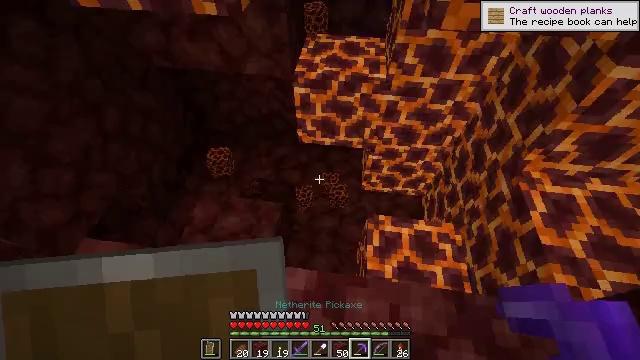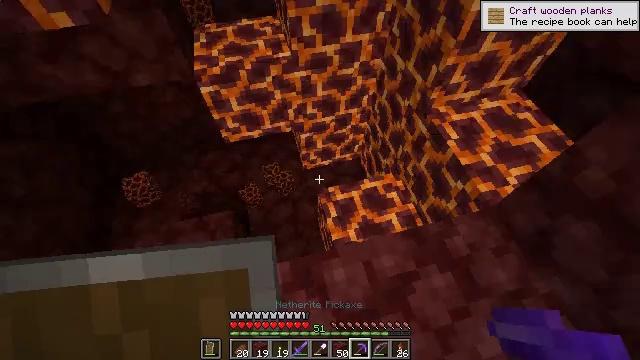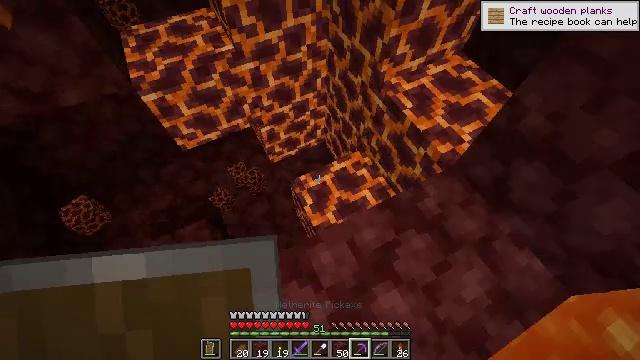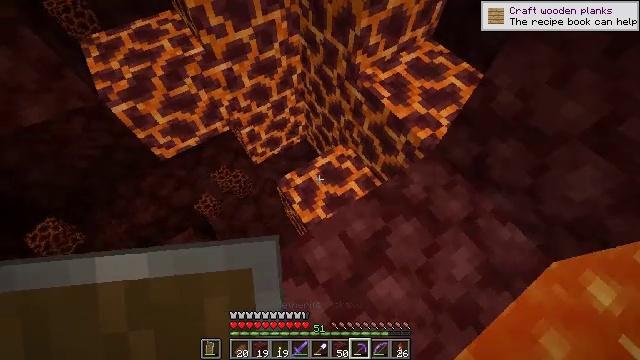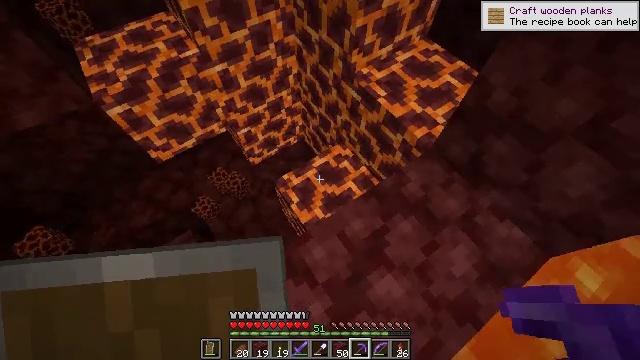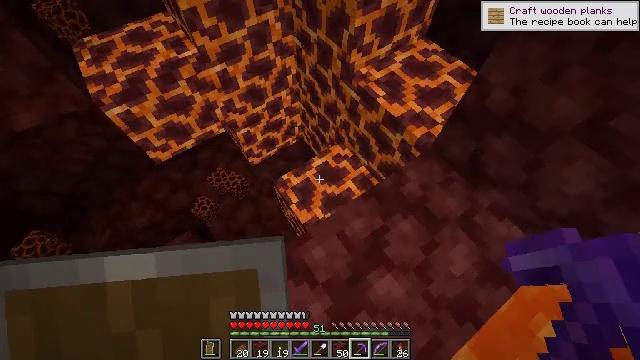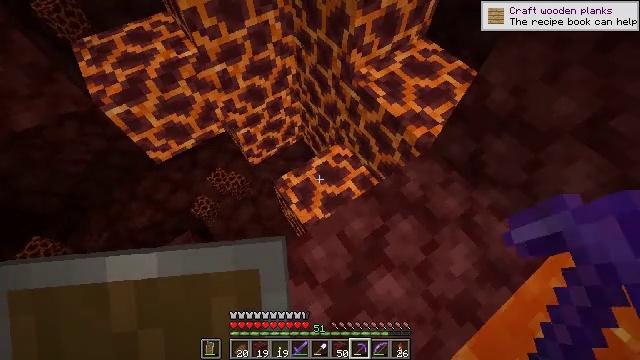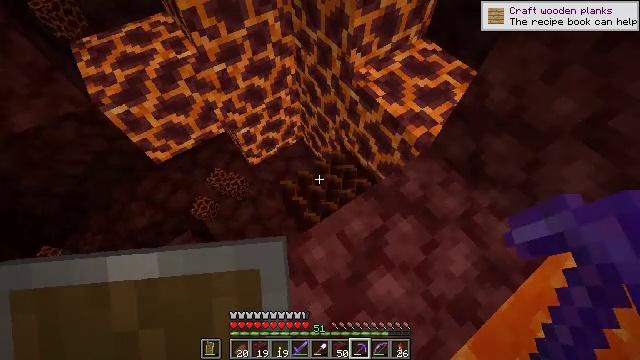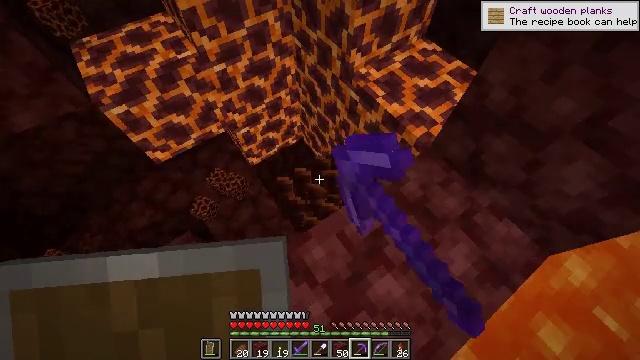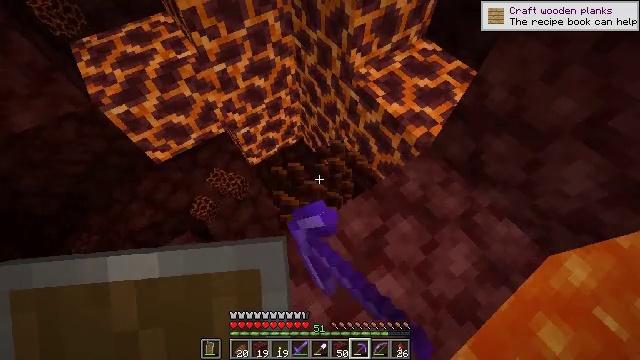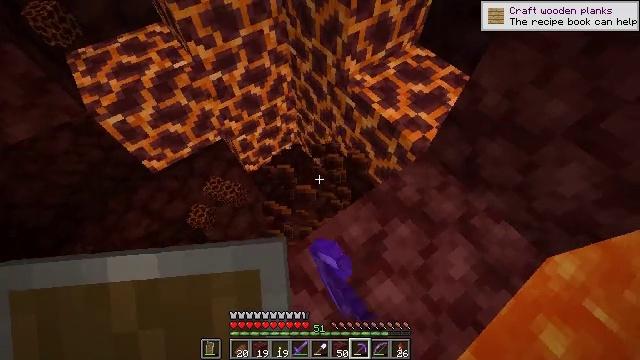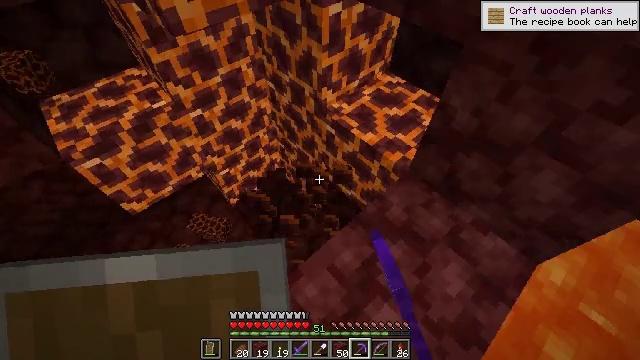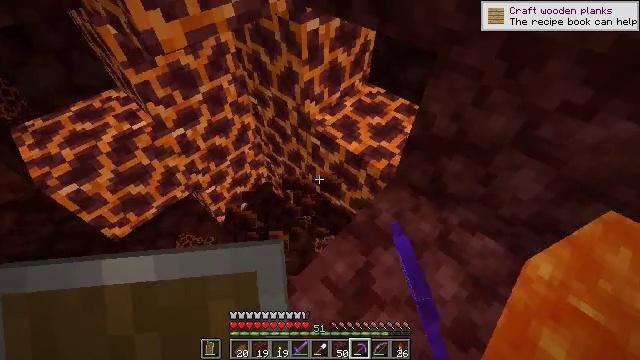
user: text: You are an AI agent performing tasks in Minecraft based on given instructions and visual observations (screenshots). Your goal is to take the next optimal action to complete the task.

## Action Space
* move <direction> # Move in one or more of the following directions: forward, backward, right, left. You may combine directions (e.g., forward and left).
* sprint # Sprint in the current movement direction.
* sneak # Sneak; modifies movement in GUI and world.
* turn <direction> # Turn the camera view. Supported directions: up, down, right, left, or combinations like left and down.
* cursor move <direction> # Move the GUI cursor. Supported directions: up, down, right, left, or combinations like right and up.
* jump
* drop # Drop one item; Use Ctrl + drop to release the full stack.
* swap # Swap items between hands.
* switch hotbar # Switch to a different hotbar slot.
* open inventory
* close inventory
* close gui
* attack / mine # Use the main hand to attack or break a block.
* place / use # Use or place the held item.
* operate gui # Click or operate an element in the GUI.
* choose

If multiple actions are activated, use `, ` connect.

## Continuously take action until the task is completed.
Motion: motion action
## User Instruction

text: Gather the magma block using a pickaxe.
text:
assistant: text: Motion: turn right and down
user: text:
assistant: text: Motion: turn right and down
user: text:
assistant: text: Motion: turn right
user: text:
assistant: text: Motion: turn right
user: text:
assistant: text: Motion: no_op
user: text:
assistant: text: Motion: no_op
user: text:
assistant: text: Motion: attack / mine
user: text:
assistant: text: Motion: attack / mine
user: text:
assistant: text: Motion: no_op
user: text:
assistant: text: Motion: turn right and up
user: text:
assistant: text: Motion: turn right and up
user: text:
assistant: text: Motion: turn right and up
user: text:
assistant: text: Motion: no_op